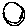
Label: circle